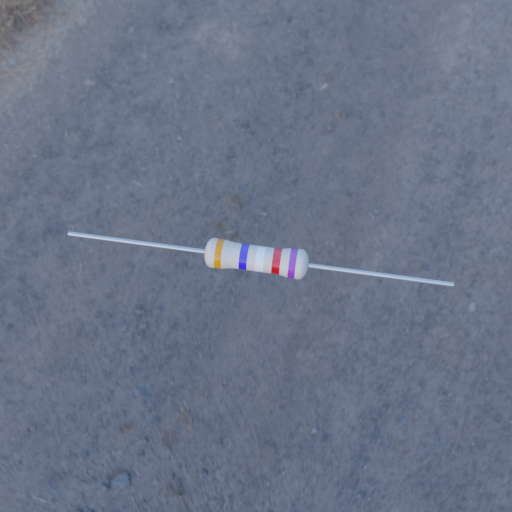
Resistor colour bands (in order): orange, blue, white, red, violet